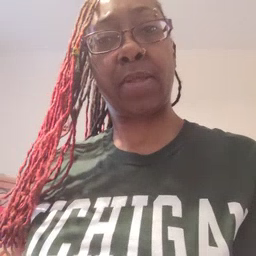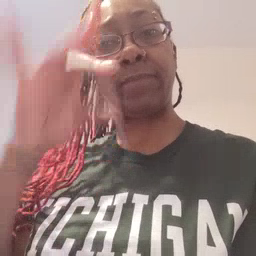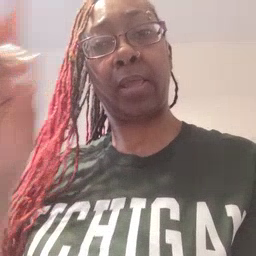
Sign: find